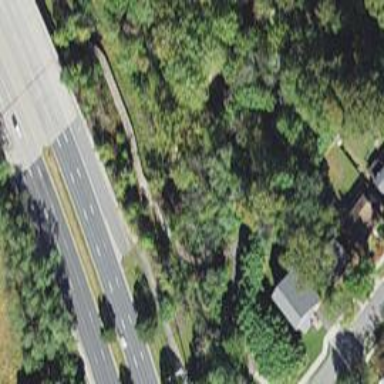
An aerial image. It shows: Asphalt path with excellent trail visibility.